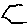
Label: hexagon